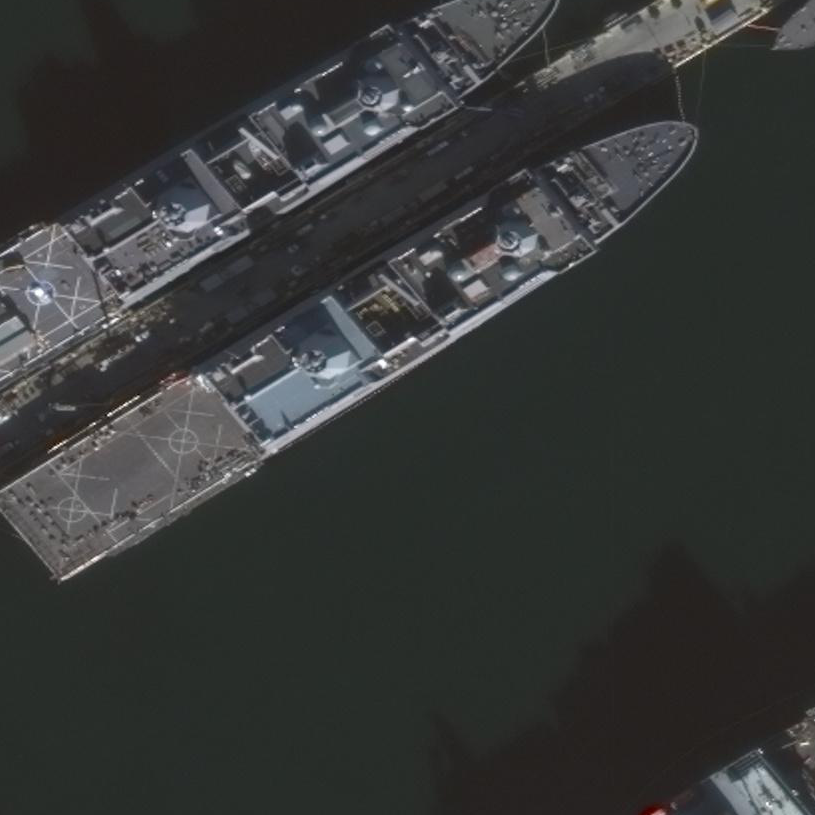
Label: combat